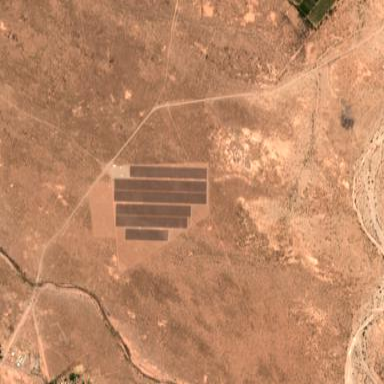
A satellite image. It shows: Solar power plant.